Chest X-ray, PA view. Patient: 62 years old, sex M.
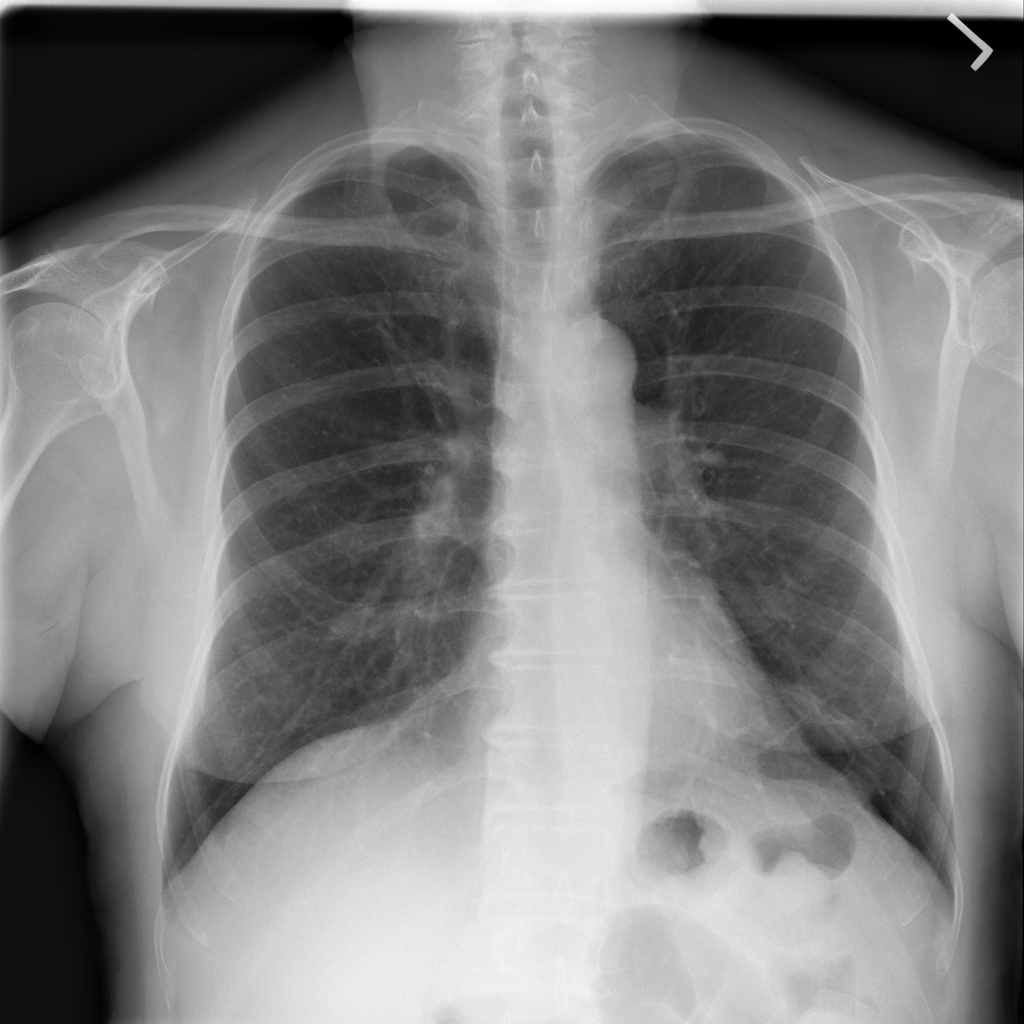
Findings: No Finding